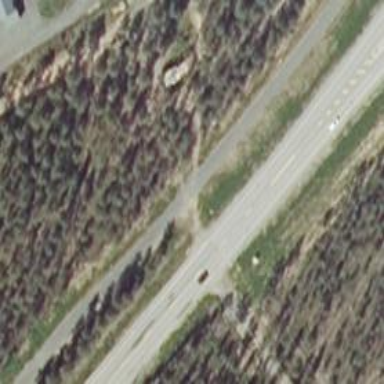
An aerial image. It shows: Asphalt trunk highway.